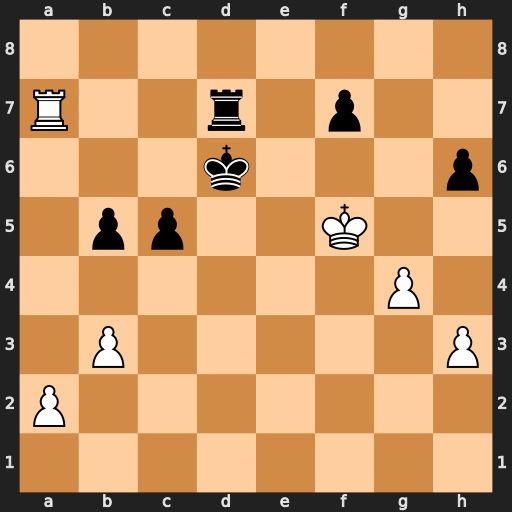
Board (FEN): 8/R2r1p2/3k3p/1pp2K2/6P1/1P5P/P7/8
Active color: w
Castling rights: -
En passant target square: -
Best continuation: Rxd7+ Kxd7 Ke5 Kc6 a4 Kb6 axb5